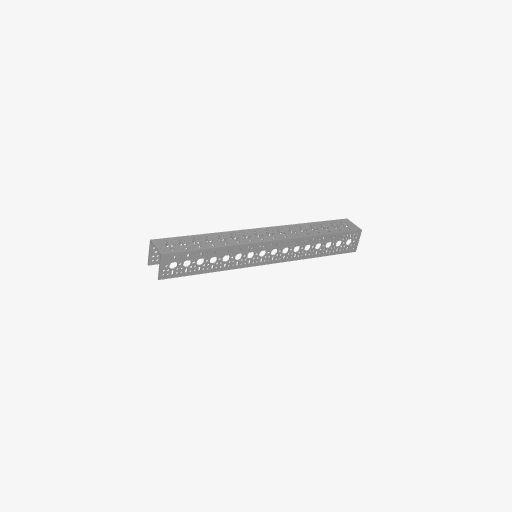
Part: UChannel16H